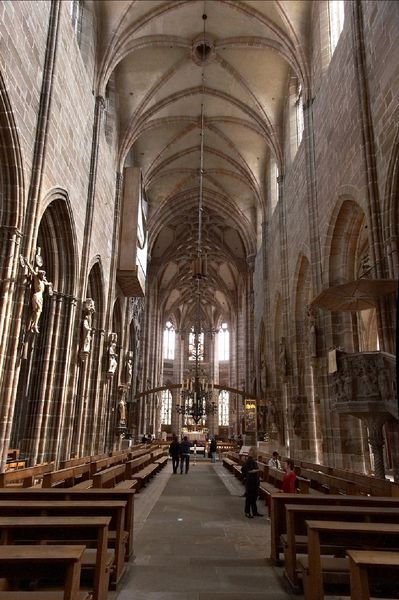
Titel: Langhaus von St. Lorenz in Nürnberg
Standort: Nürnberg, St. Lorenz (EU - D - B)
Schlagwörter: menschen, fenster, frau, licht, säulen, rot, wand, stein, kirche, gotik, bogen, gestühl, leuchter, foto, bögen, gewölbe, kreuz, dom, fliesen, münster, altar, arkaden, bänke, kathedrale, mittelgang, kirchenbänke, mittelschiff, statuen, gotisch, kanzel, kreuzgewölbe, spitzbogen, spitzbögen, jesus, chor, gothik, gothisch, basilika, strebebogen, gotosch, jurcge